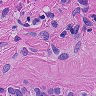
Metastatic tissue present: yes